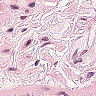
Metastatic tissue present: no